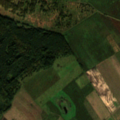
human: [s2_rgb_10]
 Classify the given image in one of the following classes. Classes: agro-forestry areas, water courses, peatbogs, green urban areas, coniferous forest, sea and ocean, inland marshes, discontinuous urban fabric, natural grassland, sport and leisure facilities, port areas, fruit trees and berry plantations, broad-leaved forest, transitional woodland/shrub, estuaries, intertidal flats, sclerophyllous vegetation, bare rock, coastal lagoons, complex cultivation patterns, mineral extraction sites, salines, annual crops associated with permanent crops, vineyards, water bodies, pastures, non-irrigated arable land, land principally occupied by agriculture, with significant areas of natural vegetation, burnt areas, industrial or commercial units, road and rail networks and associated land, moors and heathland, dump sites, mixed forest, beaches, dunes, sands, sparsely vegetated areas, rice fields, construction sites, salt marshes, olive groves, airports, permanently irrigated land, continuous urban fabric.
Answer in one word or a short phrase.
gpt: non-irrigated arable land, broad-leaved forest, transitional woodland/shrub